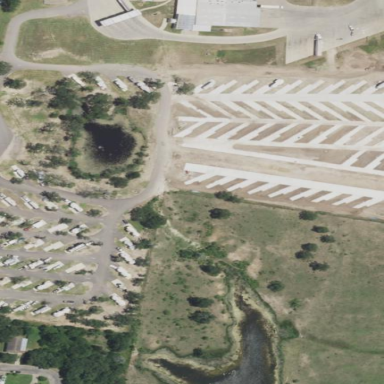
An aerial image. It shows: Caravan site with sanitary dump station available.